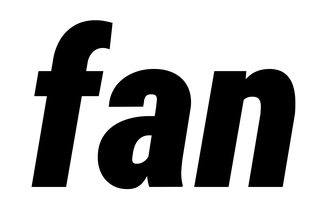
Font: Roboto-Italic_Condensed_Black_Italic